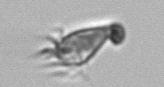
Label: Paratontonia_gracillima